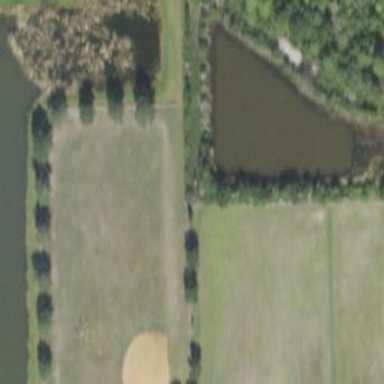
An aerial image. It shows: Peaceful pond surrounded by nature.